Question: I am trying to download a zip file from my web api controller. It is returning the file but I am getting a message the zipfile is invalid when i try to open. I have seen other posts about this and the response was adding the responseType: 'arraybuffer'. Still isn't working for me. I'm not getting any errors in the console either.
'''
var model = $scope.selection;
var res = $http.post('/api/apiZipPipeLine/', model)
res.success(function (response, status, headers, config) {
saveAs(new Blob([response], { type: "application/octet-stream", responseType: 'arraybuffer' }), 'reports.zip');
notificationFactory.success();
});
'''
api controller
'''
[HttpPost]
[ActionName("ZipFileAction")]
public HttpResponseMessage ZipFiles([FromBody]int[] id)
{
if (id == null)
{//Required IDs were not provided
throw new HttpResponseException(new HttpResponseMessage(HttpStatusCode.BadRequest));
}
List<Document> documents = new List<Document>();
using (var context = new ApplicationDbContext())
{
foreach (int NextDocument in id)
{
Document document = context.Documents.Find(NextDocument);
if (document == null)
{
throw new HttpResponseException(new HttpResponseMessage(HttpStatusCode.NotFound));
}
documents.Add(document);
}
var streamContent = new PushStreamContent((outputStream, httpContext, transportContent) =>
{
try
{
using (var zipFile = new ZipFile())
{
foreach (var d in documents)
{
var dt = d.DocumentDate.ToString("y").Replace('/', '-').Replace(':', '-');
string fileName = String.Format("{0}-{1}-{2}.pdf", dt, d.PipeName, d.LocationAb);
zipFile.AddEntry(fileName, d.DocumentUrl);
}
zipFile.Save(outputStream); //Null Reference Exception
}
}
finally
{
outputStream.Close();
}
});
streamContent.Headers.ContentType = new MediaTypeHeaderValue("application/octet-stream");
streamContent.Headers.ContentDisposition = new ContentDispositionHeaderValue("attachment");
streamContent.Headers.ContentDisposition.FileName = "reports.zip";
var response = new HttpResponseMessage(HttpStatusCode.OK)
{
Content = streamContent
};
return response;
}
}
'''
Update

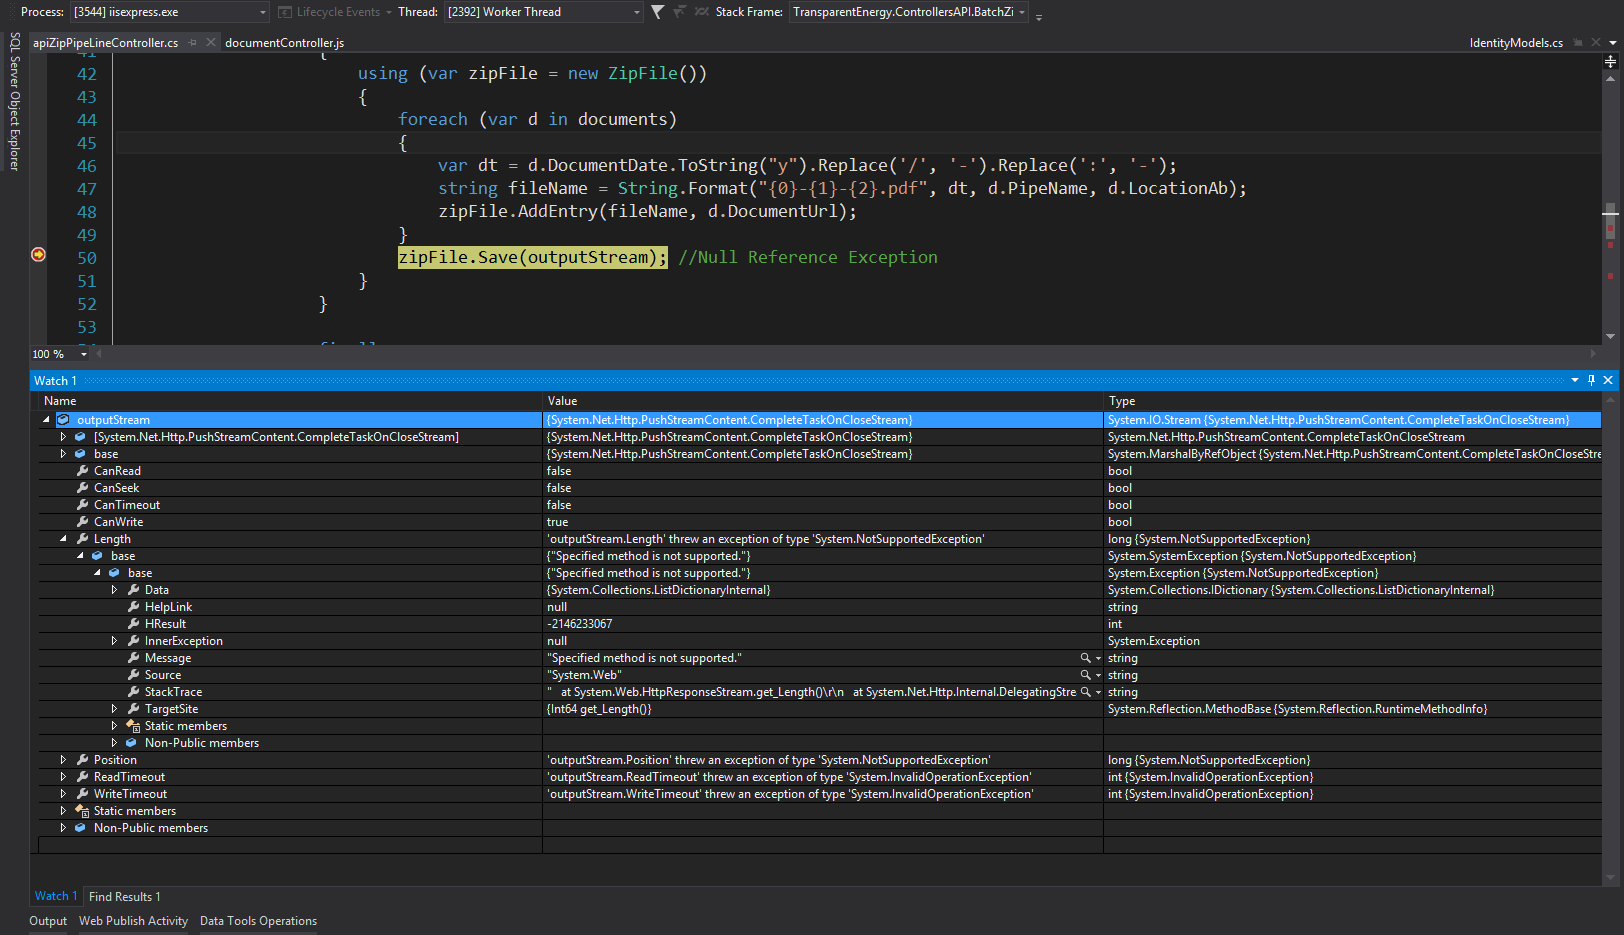
Answer: I think you're setting the responseType in the wrong place, instead of this:
'''
$http.post('/api/apiZipPipeLine/', model)
'''
Try this:
'''
$http.post('/api/apiZipPipeLine/', model, {responseType:'arraybuffer'})
'''
Take a look at <URL> for more details.